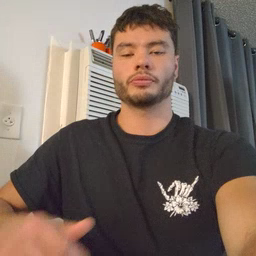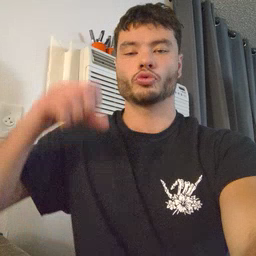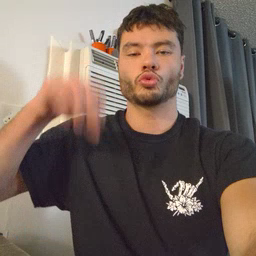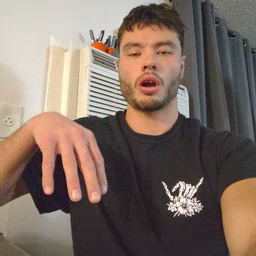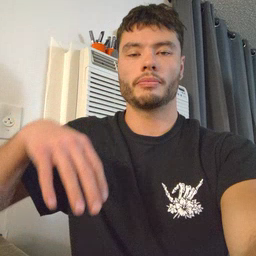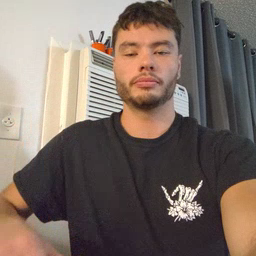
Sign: drop